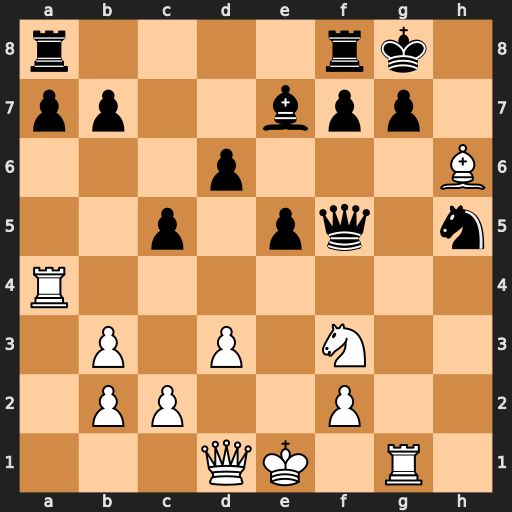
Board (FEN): r4rk1/pp2bpp1/3p3B/2p1pq1n/R7/1P1P1N2/1PP2P2/3QK1R1
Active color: w
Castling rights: -
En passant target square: -
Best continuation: Nh4 Bxh4 Rxh4